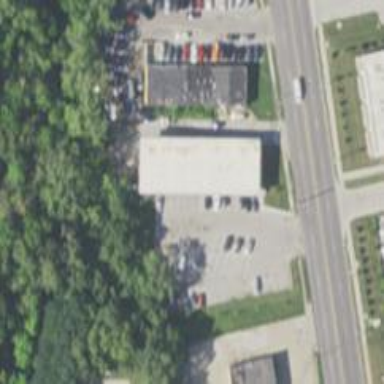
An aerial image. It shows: Convenience shop.